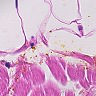
Metastatic tissue present: no